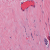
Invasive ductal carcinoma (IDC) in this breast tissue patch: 1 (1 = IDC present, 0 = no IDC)